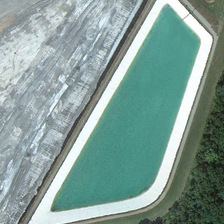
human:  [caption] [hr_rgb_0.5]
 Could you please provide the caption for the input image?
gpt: a pond with a narrow circular white bank is sandwiched between a forest and a grey white ground .

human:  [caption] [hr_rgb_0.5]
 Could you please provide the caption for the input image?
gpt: here lies a quadrilateral smart pond with white lace next to a grey bare land and a woods .

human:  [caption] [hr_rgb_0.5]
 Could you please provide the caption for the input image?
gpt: a pond with a narrow circular white bank is sandwiched between a forest and a grey white ground .

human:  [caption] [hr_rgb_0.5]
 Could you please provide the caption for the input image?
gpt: the green pond with white bank is next to a stretch of gray cement land and a piece of trees .

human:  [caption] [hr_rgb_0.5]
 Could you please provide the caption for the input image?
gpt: a quadrangular green pond is near some green trees and barelands .